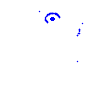
Particle: electron